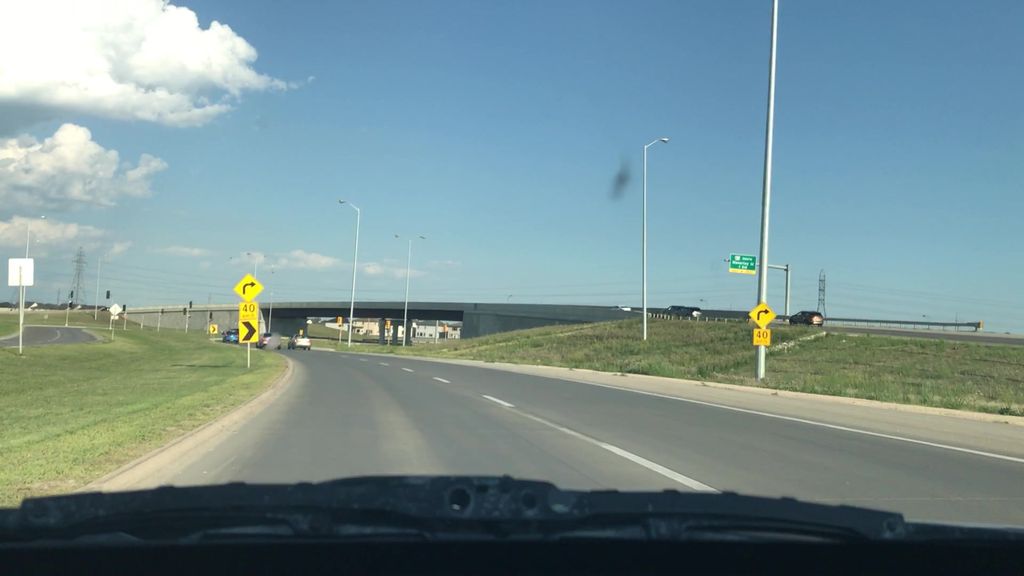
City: winnipeg